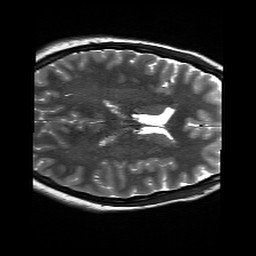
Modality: T2w
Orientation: axial
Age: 21
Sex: female